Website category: university
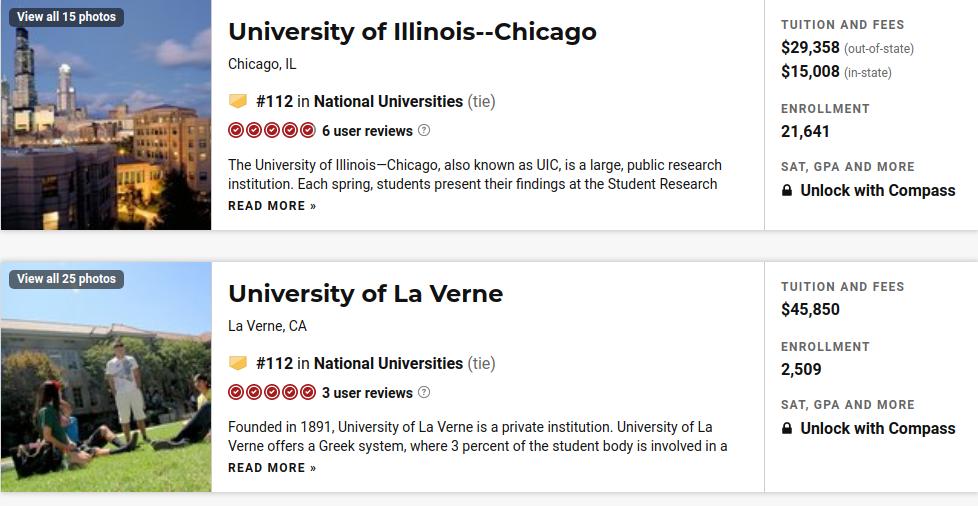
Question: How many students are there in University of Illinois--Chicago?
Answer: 21,641

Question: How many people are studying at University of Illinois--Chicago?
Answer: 21,641

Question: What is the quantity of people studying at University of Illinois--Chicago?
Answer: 21,641

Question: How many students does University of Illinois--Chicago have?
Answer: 21,641

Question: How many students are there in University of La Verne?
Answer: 2,509

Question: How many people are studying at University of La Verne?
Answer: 2,509

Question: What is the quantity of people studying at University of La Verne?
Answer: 2,509

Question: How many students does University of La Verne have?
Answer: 2,509

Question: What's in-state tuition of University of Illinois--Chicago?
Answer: $15,008

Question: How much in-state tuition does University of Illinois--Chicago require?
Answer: $15,008

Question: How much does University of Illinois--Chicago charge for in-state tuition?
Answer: $15,008

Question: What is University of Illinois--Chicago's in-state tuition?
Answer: $15,008

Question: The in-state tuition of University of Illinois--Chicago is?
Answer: $15,008

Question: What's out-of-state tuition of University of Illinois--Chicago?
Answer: $29,358

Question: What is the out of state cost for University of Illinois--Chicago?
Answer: $29,358

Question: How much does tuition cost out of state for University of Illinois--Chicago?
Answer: $29,358

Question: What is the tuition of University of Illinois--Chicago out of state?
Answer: $29,358

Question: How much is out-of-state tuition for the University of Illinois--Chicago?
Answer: $29,358

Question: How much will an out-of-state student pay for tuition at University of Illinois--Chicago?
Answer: $29,358

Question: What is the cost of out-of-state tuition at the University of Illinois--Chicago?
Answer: $29,358

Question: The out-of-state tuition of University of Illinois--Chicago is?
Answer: $29,358

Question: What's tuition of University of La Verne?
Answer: $45,850

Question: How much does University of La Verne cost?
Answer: $45,850

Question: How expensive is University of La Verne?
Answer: $45,850

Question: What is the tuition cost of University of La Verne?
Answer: $45,850

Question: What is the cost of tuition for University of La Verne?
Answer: $45,850

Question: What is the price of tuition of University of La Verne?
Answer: $45,850

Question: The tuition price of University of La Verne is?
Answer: $45,850

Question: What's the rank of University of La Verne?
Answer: #112

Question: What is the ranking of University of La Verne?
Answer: #112

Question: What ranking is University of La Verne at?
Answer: #112

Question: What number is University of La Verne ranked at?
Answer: #112

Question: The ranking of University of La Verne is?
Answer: #112

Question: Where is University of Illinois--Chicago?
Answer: Chicago, IL

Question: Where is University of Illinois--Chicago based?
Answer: Chicago, IL

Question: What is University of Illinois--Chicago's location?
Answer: Chicago, IL

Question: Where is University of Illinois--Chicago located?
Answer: Chicago, IL

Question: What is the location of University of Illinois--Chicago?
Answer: Chicago, IL

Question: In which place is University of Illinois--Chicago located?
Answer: Chicago, IL

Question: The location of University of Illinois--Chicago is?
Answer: Chicago, IL

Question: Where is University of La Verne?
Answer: La Verne, CA

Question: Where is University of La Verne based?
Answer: La Verne, CA

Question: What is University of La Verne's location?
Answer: La Verne, CA

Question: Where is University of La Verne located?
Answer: La Verne, CA

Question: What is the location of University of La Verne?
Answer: La Verne, CA

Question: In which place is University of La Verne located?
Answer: La Verne, CA

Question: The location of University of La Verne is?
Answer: La Verne, CA

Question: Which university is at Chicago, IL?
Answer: University of Illinois--Chicago

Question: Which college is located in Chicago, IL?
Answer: University of Illinois--Chicago

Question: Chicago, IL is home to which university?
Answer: University of Illinois--Chicago

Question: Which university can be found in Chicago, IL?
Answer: University of Illinois--Chicago

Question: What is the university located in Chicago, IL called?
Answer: University of Illinois--Chicago

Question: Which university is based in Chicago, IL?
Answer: University of Illinois--Chicago

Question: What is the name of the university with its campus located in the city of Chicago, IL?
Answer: University of Illinois--Chicago

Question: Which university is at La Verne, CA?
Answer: University of La Verne

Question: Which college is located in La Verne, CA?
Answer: University of La Verne

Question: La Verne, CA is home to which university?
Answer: University of La Verne

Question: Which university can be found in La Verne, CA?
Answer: University of La Verne

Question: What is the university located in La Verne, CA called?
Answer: University of La Verne

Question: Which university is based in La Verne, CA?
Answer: University of La Verne

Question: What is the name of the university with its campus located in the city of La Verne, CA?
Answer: University of La Verne